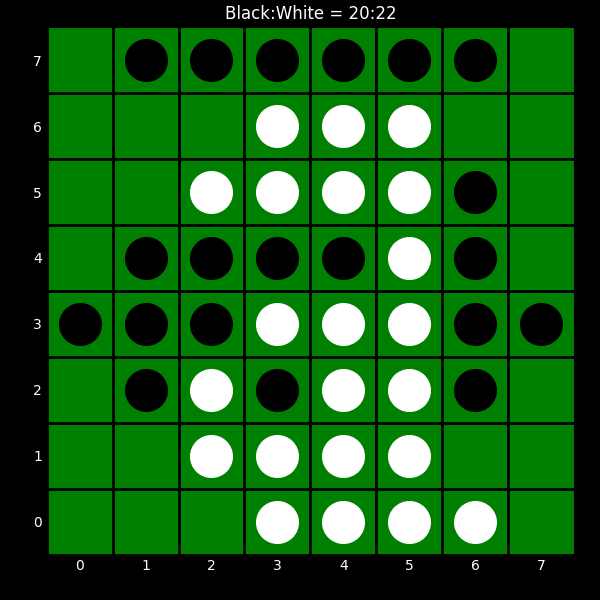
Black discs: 20
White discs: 22